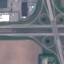
Land use / land cover: Highway